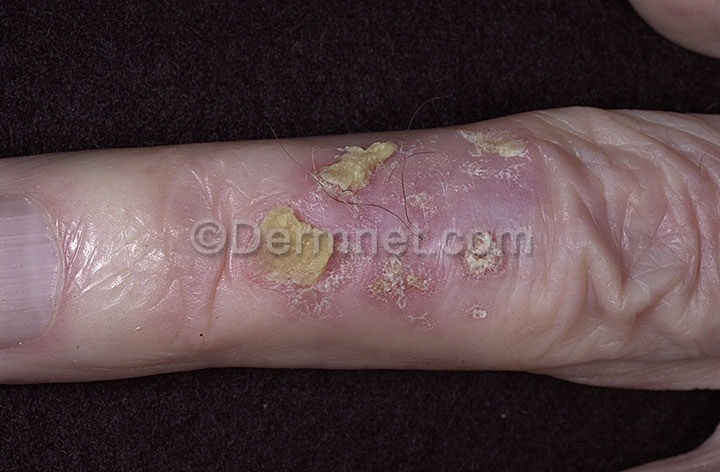
Disease: Actinic Keratosis Basal Cell Carcinoma and other Malignant Lesions